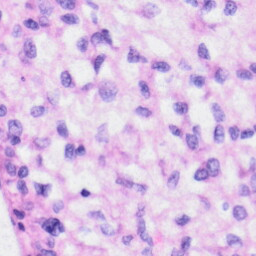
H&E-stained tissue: Liver